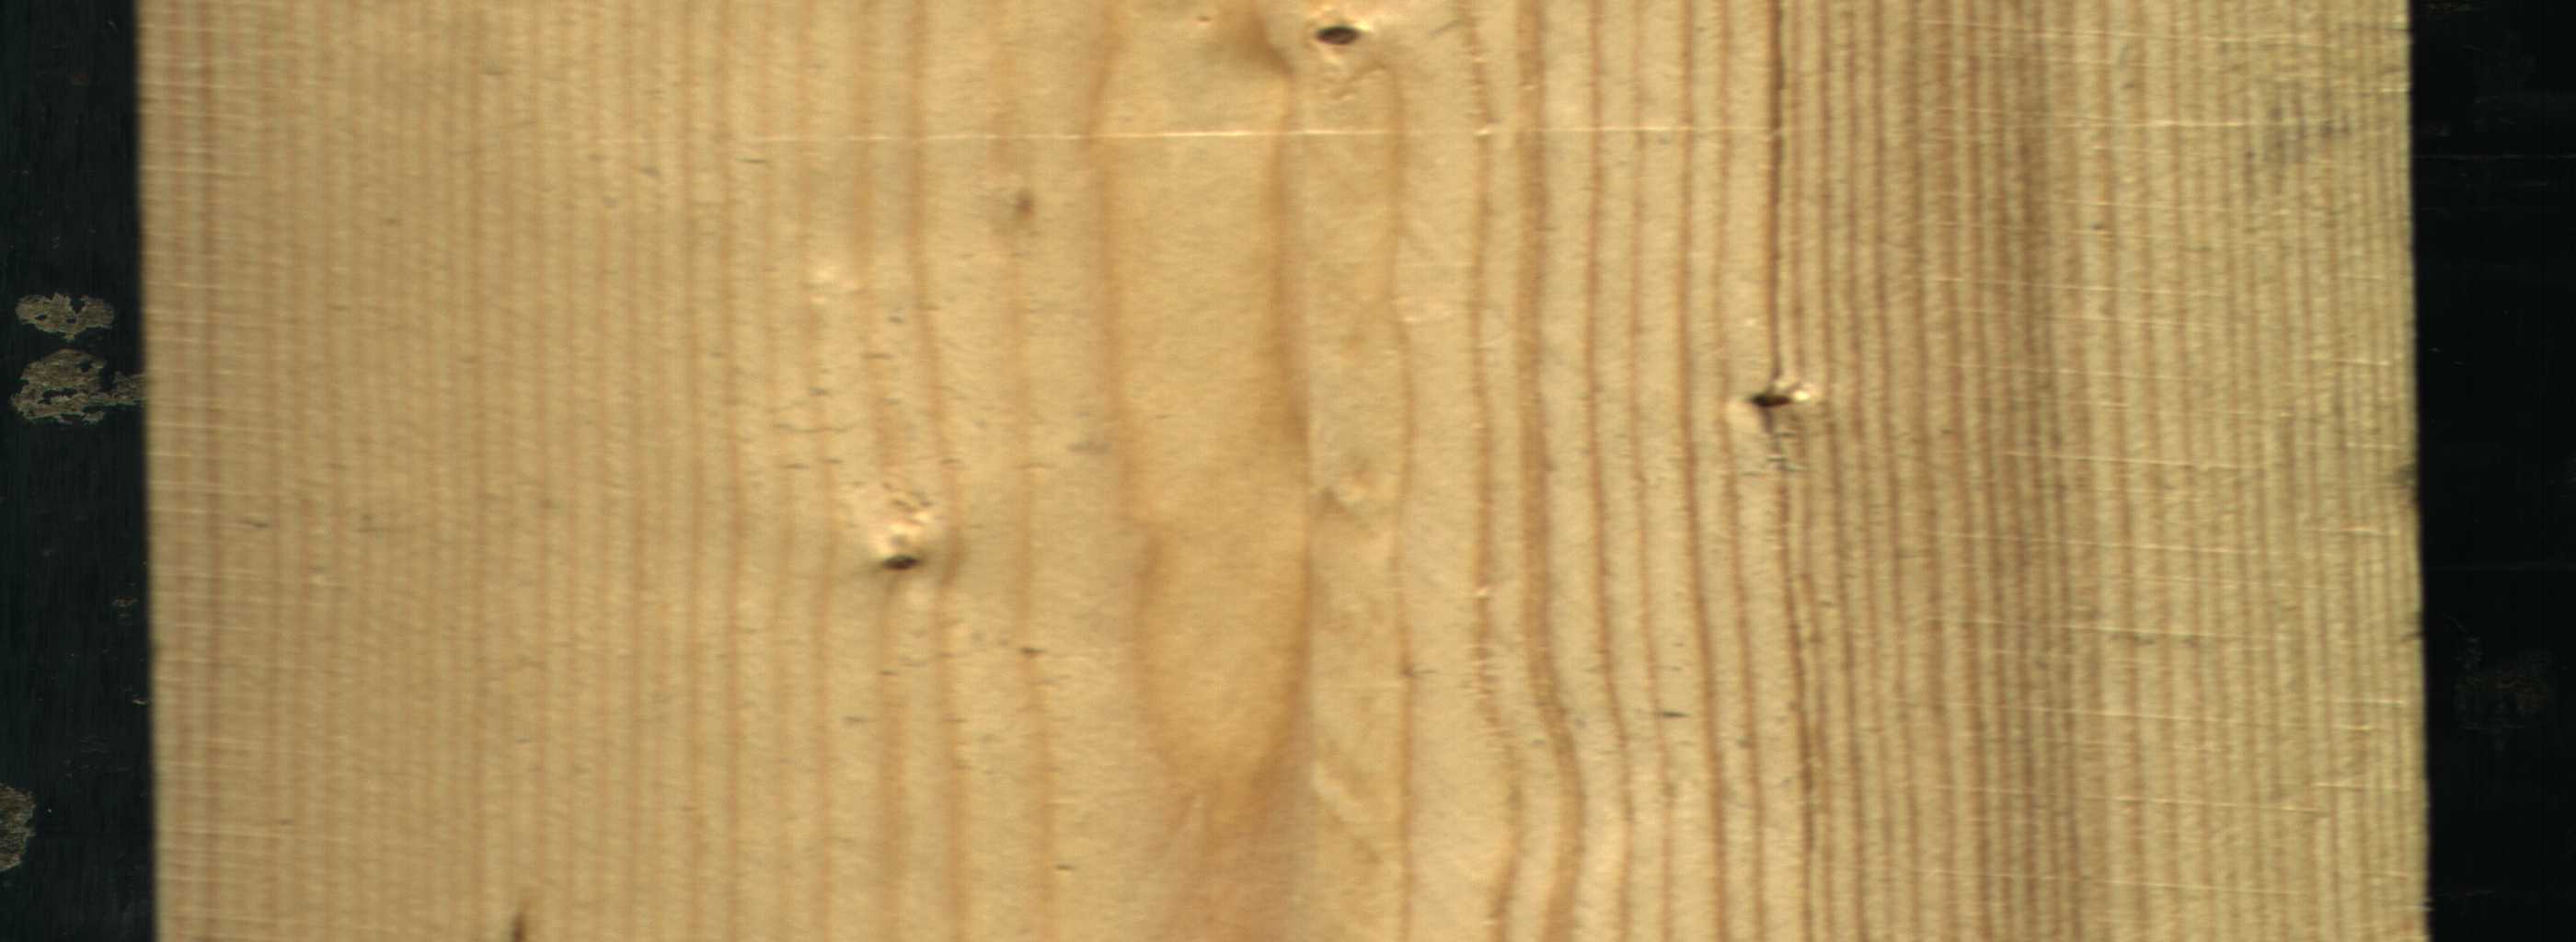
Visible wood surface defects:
Dead_Knot
Live_Knot
Live_Knot